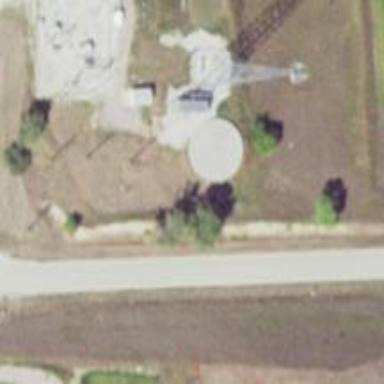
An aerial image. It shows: Silo.